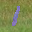
Label: 1